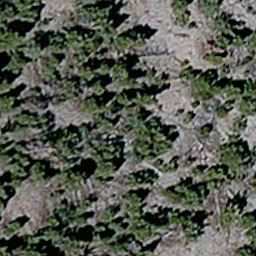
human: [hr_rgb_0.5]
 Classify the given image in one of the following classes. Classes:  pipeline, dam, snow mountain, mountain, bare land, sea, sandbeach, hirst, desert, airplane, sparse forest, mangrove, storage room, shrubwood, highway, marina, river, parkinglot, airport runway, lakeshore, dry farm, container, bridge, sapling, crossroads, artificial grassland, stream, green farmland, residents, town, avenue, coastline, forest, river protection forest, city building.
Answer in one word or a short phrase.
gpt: sparse forest